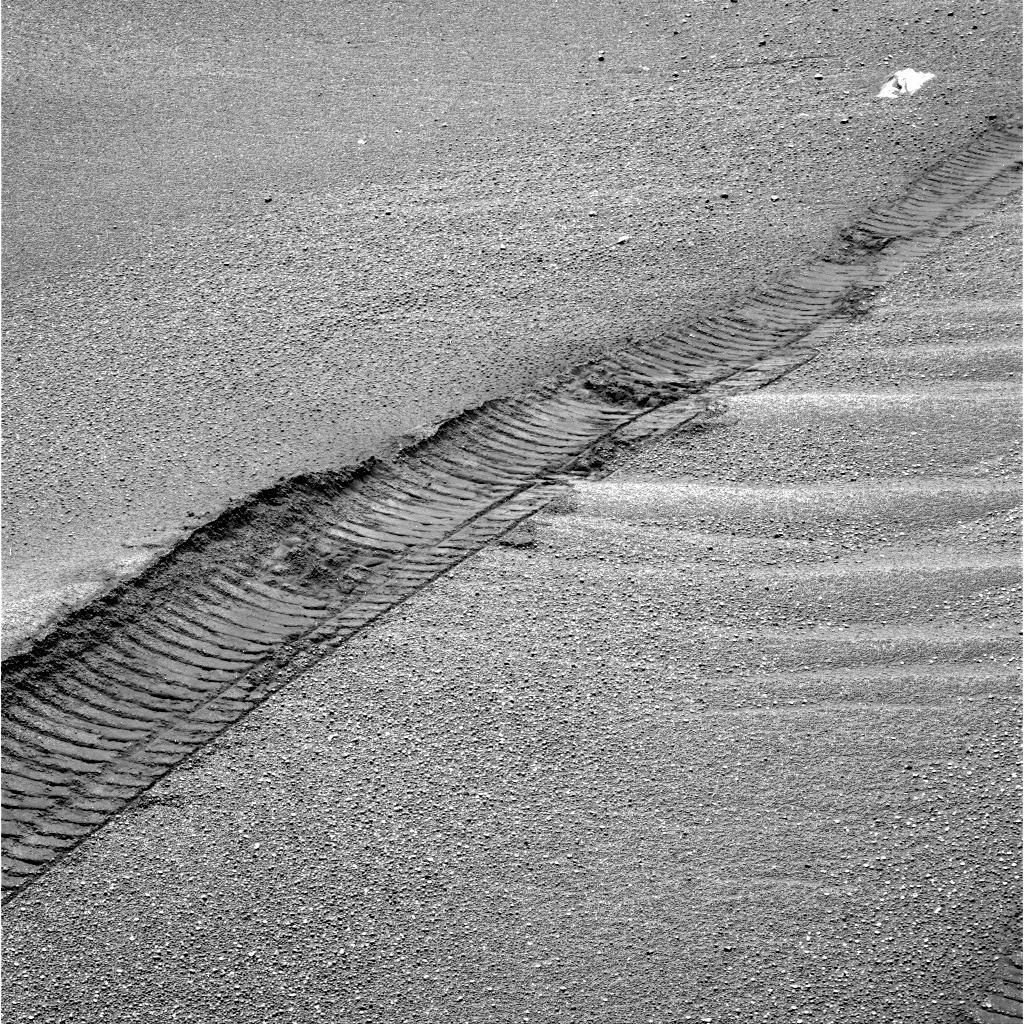
Terrain classes present: Bedrock, Gravel / Sand / Soil, Track